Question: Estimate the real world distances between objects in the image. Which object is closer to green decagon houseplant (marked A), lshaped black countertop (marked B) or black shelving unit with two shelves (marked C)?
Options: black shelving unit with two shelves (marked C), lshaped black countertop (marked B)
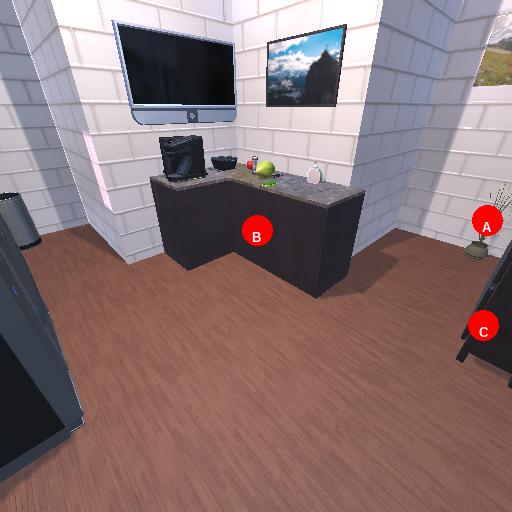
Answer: black shelving unit with two shelves (marked C)